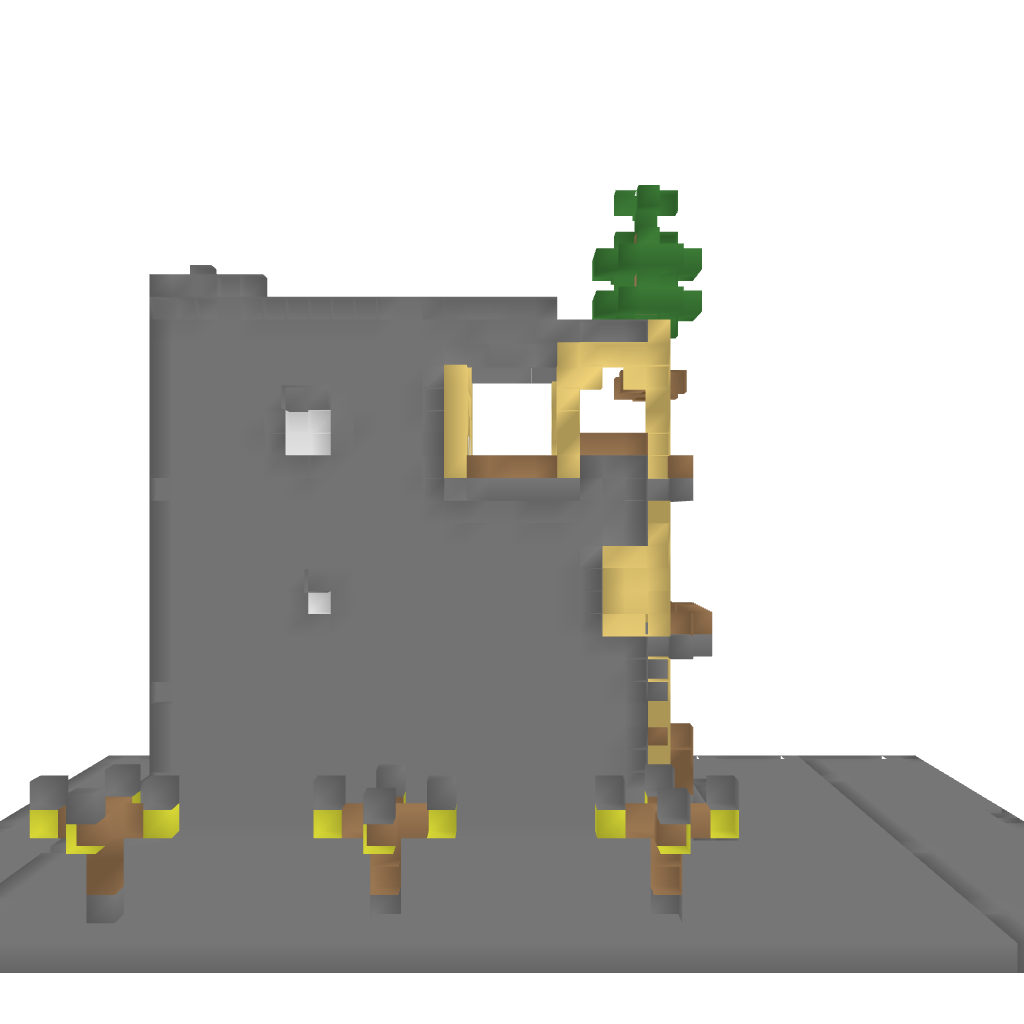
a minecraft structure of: Vietnamese (TPHCM) House bad low quality